Interaction volume radius: 5 \u00c5
Interaction volume height: 25 \u00c5
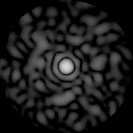
Disorder parameter: 0.8092